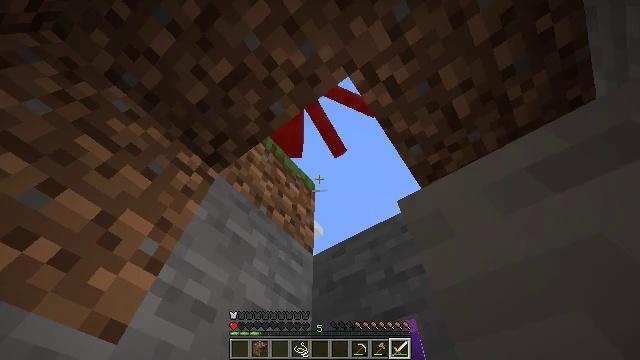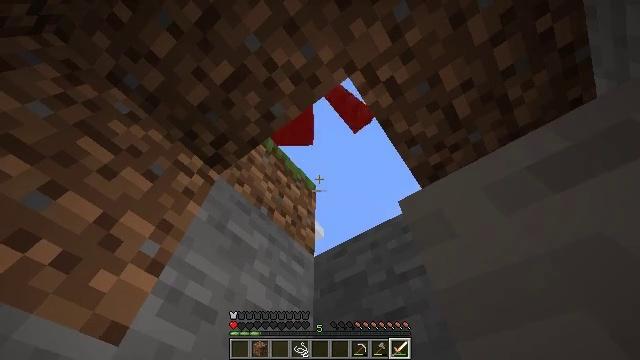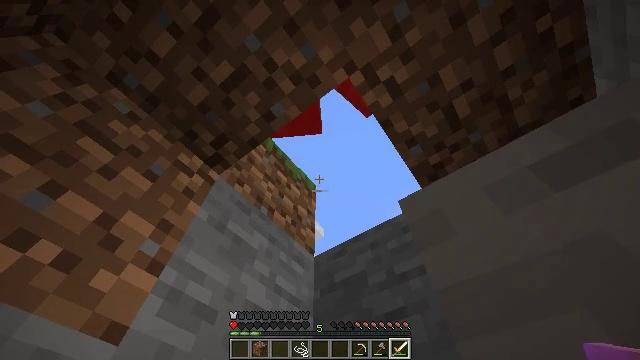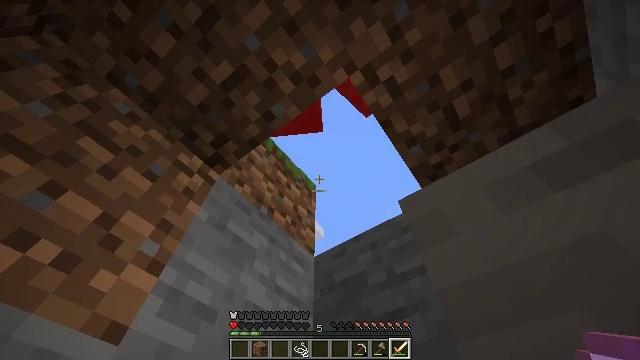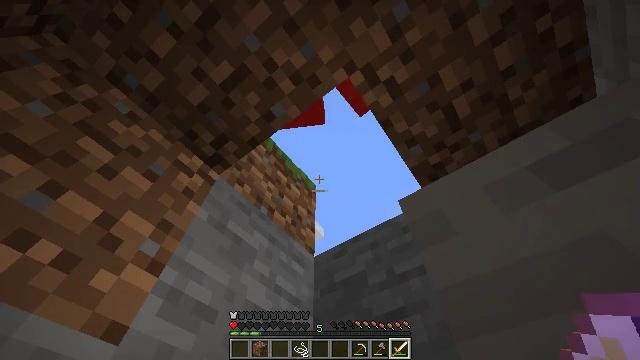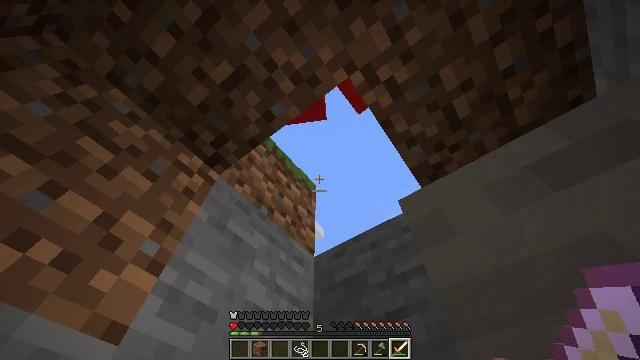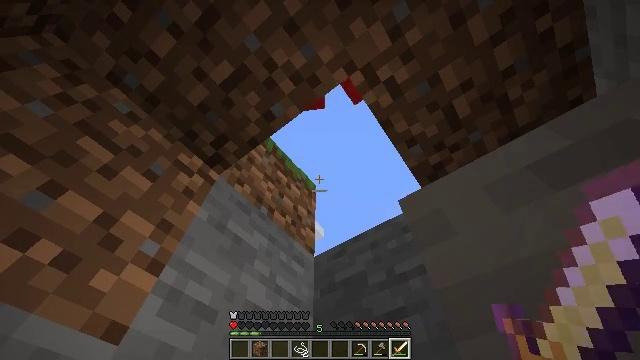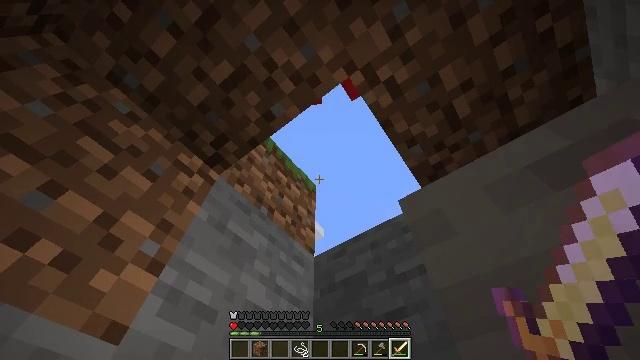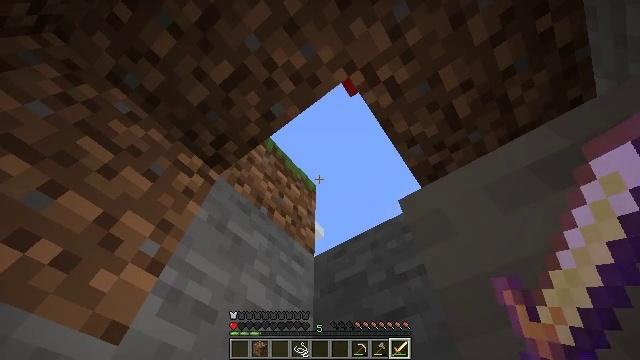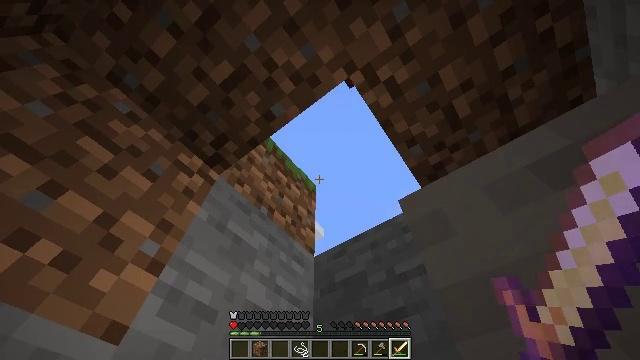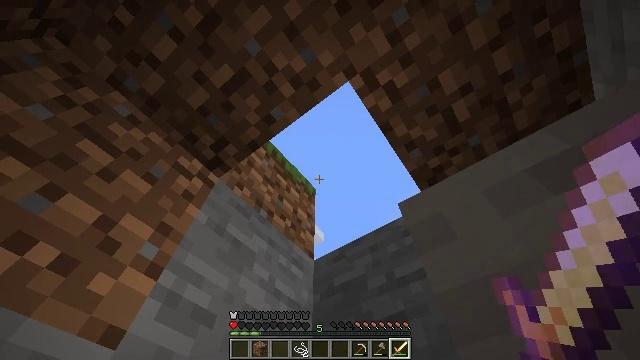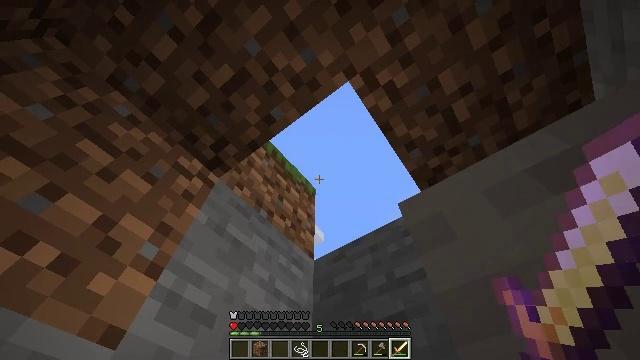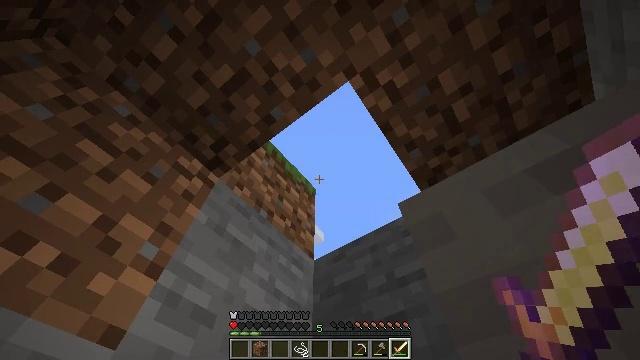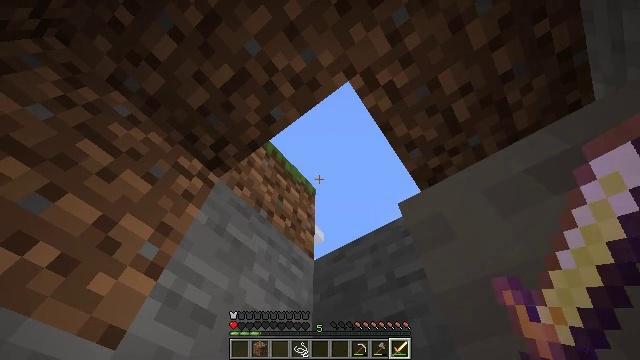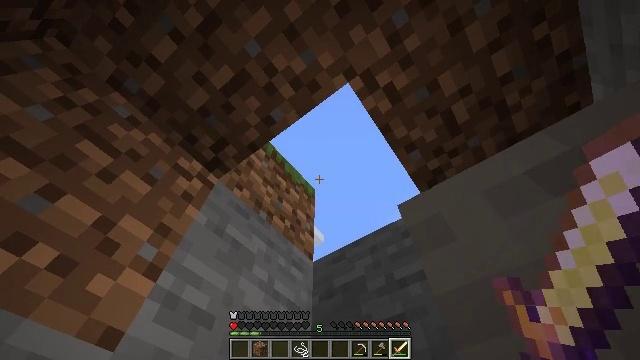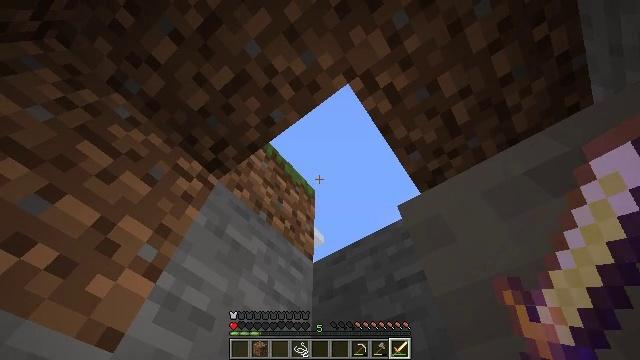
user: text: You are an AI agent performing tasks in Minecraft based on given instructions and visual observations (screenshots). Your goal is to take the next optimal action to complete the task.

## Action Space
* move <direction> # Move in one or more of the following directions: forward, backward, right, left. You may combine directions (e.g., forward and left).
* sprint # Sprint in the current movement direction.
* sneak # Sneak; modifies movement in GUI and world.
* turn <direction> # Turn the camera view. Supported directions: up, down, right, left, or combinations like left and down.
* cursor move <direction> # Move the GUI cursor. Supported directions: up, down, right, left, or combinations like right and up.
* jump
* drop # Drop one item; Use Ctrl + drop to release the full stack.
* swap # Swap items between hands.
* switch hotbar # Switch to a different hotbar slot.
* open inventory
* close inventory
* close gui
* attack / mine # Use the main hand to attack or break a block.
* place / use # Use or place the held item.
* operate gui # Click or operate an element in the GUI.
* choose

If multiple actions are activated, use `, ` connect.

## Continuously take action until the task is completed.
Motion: motion action
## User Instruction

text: Kill the spider.
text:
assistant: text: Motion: no_op
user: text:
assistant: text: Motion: no_op
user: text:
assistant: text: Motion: no_op
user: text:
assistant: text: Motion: no_op
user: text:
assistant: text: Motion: no_op
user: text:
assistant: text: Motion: no_op
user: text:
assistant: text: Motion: no_op
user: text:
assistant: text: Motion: no_op
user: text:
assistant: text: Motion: no_op
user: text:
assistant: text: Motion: no_op
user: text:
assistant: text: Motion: no_op
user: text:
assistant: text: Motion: no_op
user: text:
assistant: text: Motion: no_op
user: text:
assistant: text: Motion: no_op
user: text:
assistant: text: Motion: no_op
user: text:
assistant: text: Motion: no_op
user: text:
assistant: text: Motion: no_op
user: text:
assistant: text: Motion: no_op
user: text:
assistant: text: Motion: no_op
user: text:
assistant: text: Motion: no_op
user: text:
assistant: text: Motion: no_op
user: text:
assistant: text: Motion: no_op
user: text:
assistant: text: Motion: no_op
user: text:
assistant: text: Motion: no_op
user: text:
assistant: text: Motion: no_op
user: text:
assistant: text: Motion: no_op
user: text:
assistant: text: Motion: no_op
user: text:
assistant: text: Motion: no_op
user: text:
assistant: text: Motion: no_op
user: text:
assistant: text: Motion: no_op